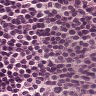
Metastatic tissue present: no